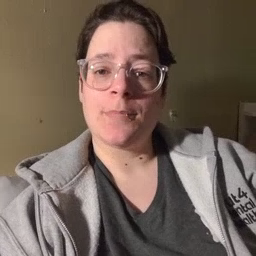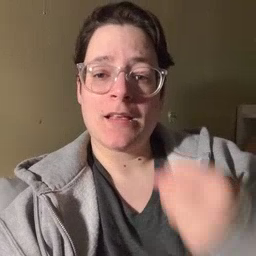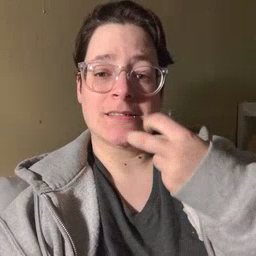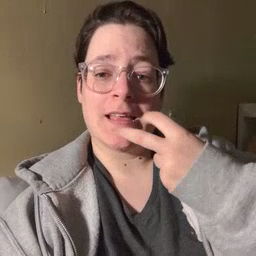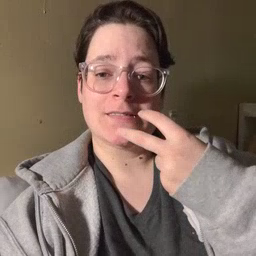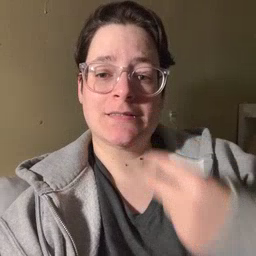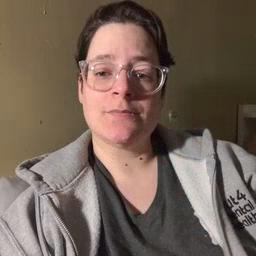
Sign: snack